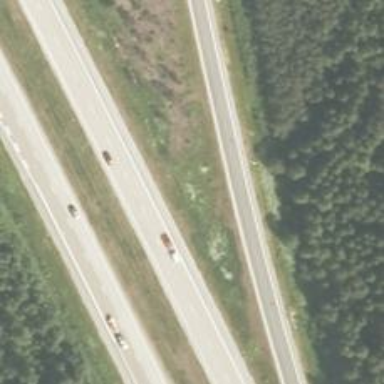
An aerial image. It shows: Asphalt motorway.